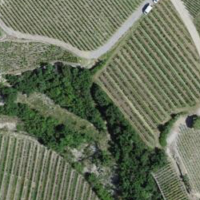
EUNIS habitat code: 40
Species observed at this site:
Vitis vinifera